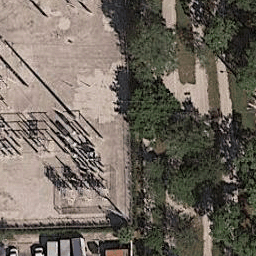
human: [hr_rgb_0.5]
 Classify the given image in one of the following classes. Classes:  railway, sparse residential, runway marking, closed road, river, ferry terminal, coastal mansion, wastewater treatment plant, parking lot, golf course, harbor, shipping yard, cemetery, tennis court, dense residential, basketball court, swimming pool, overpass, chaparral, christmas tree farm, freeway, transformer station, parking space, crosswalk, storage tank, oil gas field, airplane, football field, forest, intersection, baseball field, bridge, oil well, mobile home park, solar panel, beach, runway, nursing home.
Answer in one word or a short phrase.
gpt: transformer station